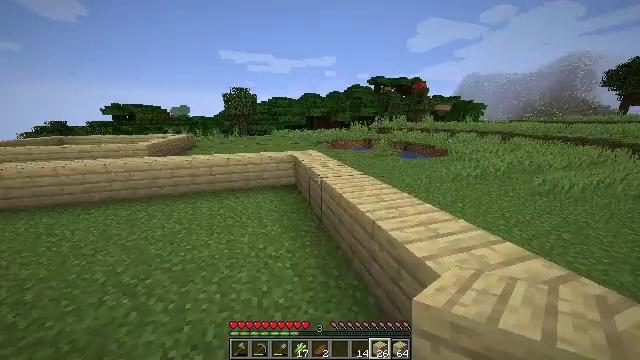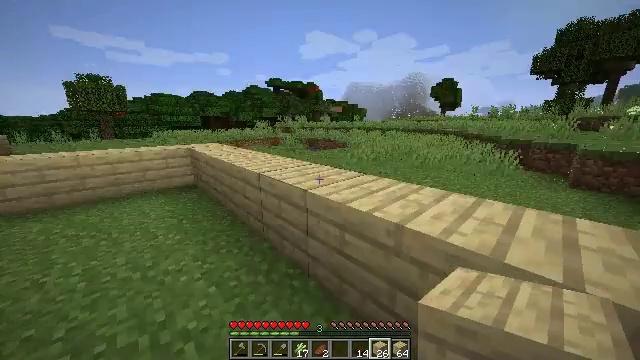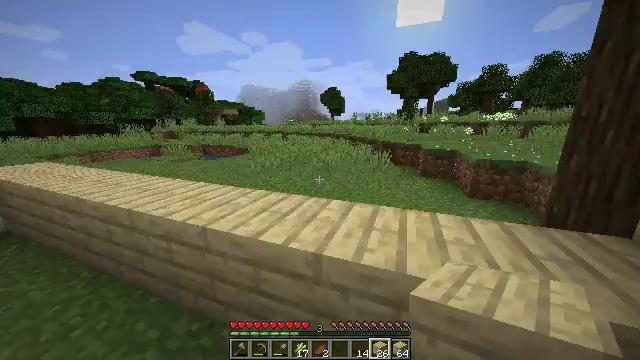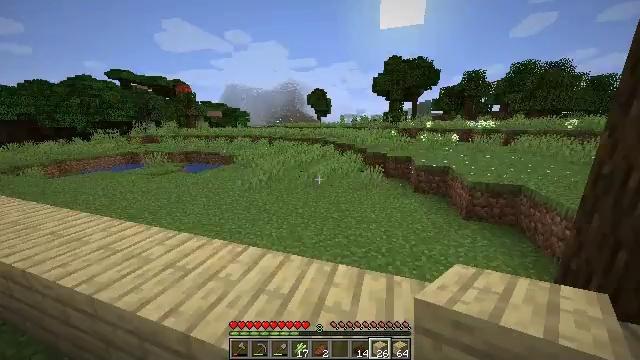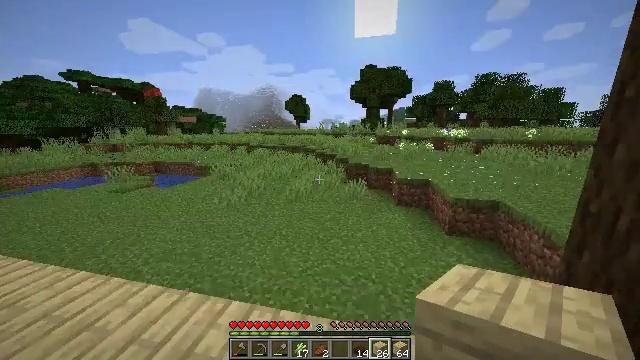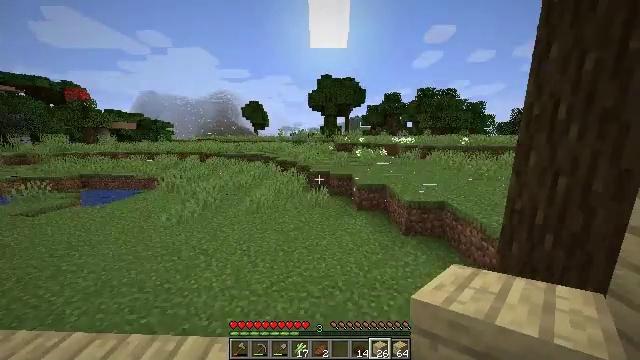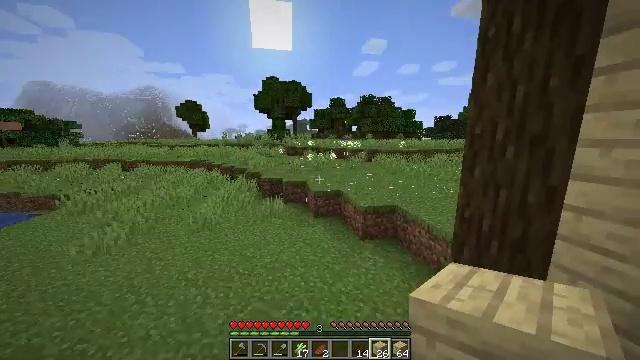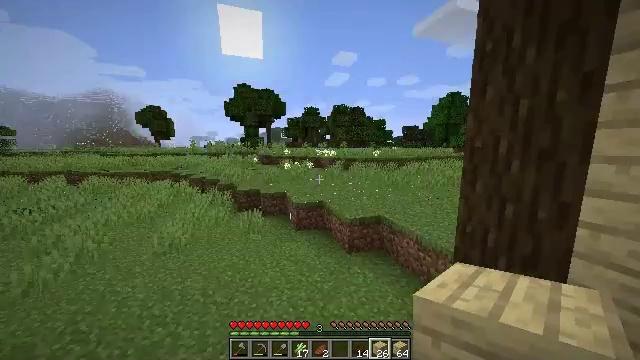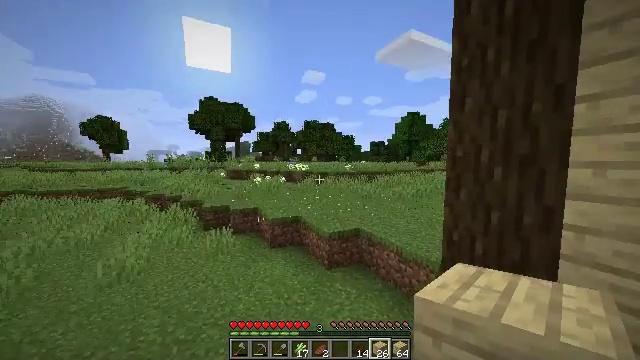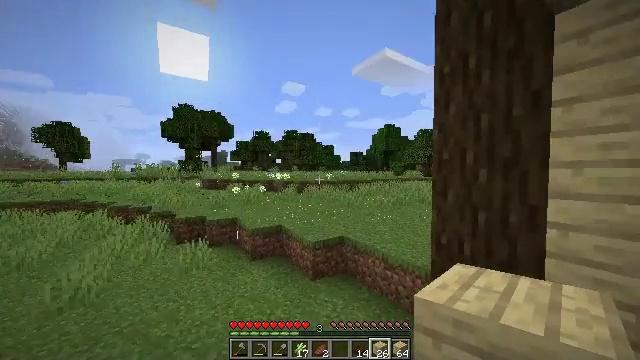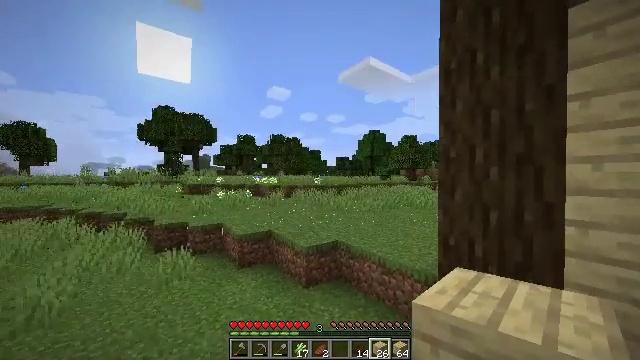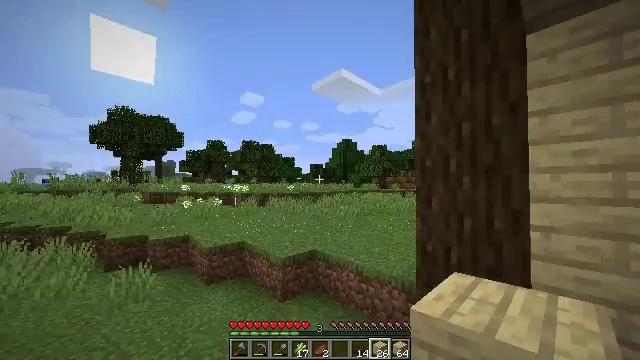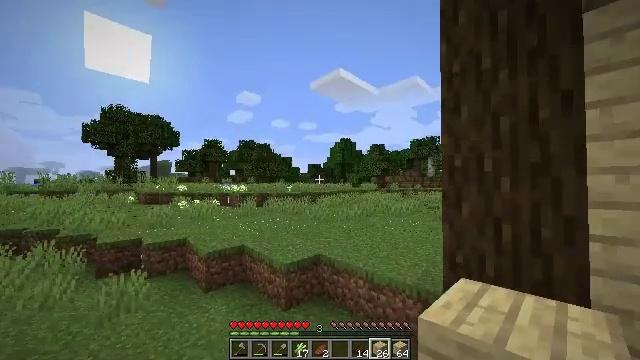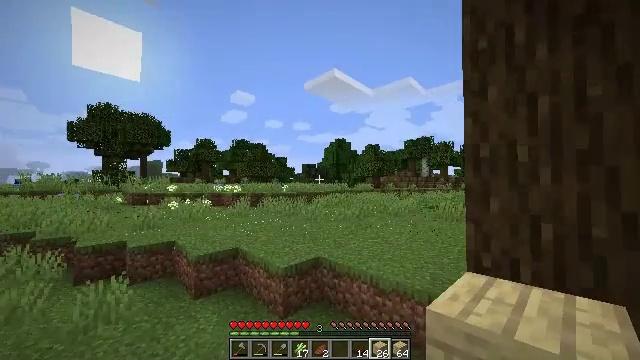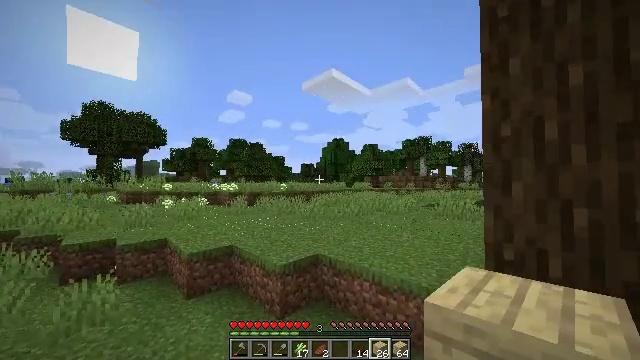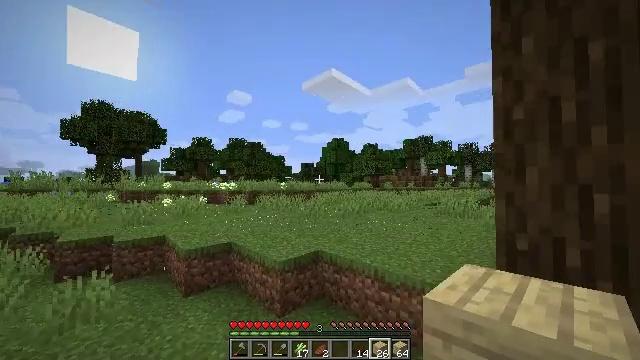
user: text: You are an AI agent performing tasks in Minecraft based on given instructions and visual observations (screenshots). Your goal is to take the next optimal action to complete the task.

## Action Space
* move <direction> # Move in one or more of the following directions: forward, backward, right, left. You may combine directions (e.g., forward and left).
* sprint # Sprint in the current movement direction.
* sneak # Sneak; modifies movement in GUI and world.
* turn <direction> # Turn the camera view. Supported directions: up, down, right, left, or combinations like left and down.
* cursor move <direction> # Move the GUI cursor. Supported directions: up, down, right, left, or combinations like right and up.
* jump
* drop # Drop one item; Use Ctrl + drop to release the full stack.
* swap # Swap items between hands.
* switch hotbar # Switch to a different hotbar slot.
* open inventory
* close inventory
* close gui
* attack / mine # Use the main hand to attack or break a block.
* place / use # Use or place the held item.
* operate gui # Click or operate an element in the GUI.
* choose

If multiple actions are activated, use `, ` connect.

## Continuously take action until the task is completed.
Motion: motion action
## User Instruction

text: Mine dark oak slab.
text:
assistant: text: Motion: move forward, sprint, turn right
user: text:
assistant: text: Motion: move forward, sprint, turn right, jump
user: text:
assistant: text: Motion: move forward, sprint, turn right, jump
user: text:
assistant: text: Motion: move forward, sprint, turn right and up, jump
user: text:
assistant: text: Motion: move forward, sprint, turn right and up
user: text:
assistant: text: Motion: move forward, sprint, turn right
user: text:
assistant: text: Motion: move forward, sprint, turn right and up
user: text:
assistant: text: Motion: move forward, sprint, turn right and up
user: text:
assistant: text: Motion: move forward, sprint, turn right and up
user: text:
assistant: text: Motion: move forward, sprint, turn right and up
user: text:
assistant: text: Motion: move forward, sprint, turn right and up
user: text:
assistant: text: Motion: move forward, sprint
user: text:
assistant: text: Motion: move forward, sprint, turn right
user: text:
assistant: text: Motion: move forward, sprint
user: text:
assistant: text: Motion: move forward, sprint
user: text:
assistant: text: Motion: move forward, sprint
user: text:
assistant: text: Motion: move forward, sprint, turn down
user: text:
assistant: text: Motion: move forward, sprint, turn right and down
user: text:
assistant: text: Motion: move forward, sprint, turn right and down
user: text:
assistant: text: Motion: move forward, sprint, turn right
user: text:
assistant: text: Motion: move forward, sprint, turn right
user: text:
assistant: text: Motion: move forward, sprint, turn right
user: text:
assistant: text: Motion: move forward, sprint, turn right
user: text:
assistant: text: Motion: move forward, sprint, turn right, jump
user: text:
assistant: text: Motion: move forward, sprint, turn right and down, jump
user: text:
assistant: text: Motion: move forward, sprint, turn right, jump
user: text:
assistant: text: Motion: move forward, sprint, turn right, jump
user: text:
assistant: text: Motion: move forward, sprint, turn right and up
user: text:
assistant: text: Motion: move forward, sprint, turn right and up
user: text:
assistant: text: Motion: move forward, sprint, turn right